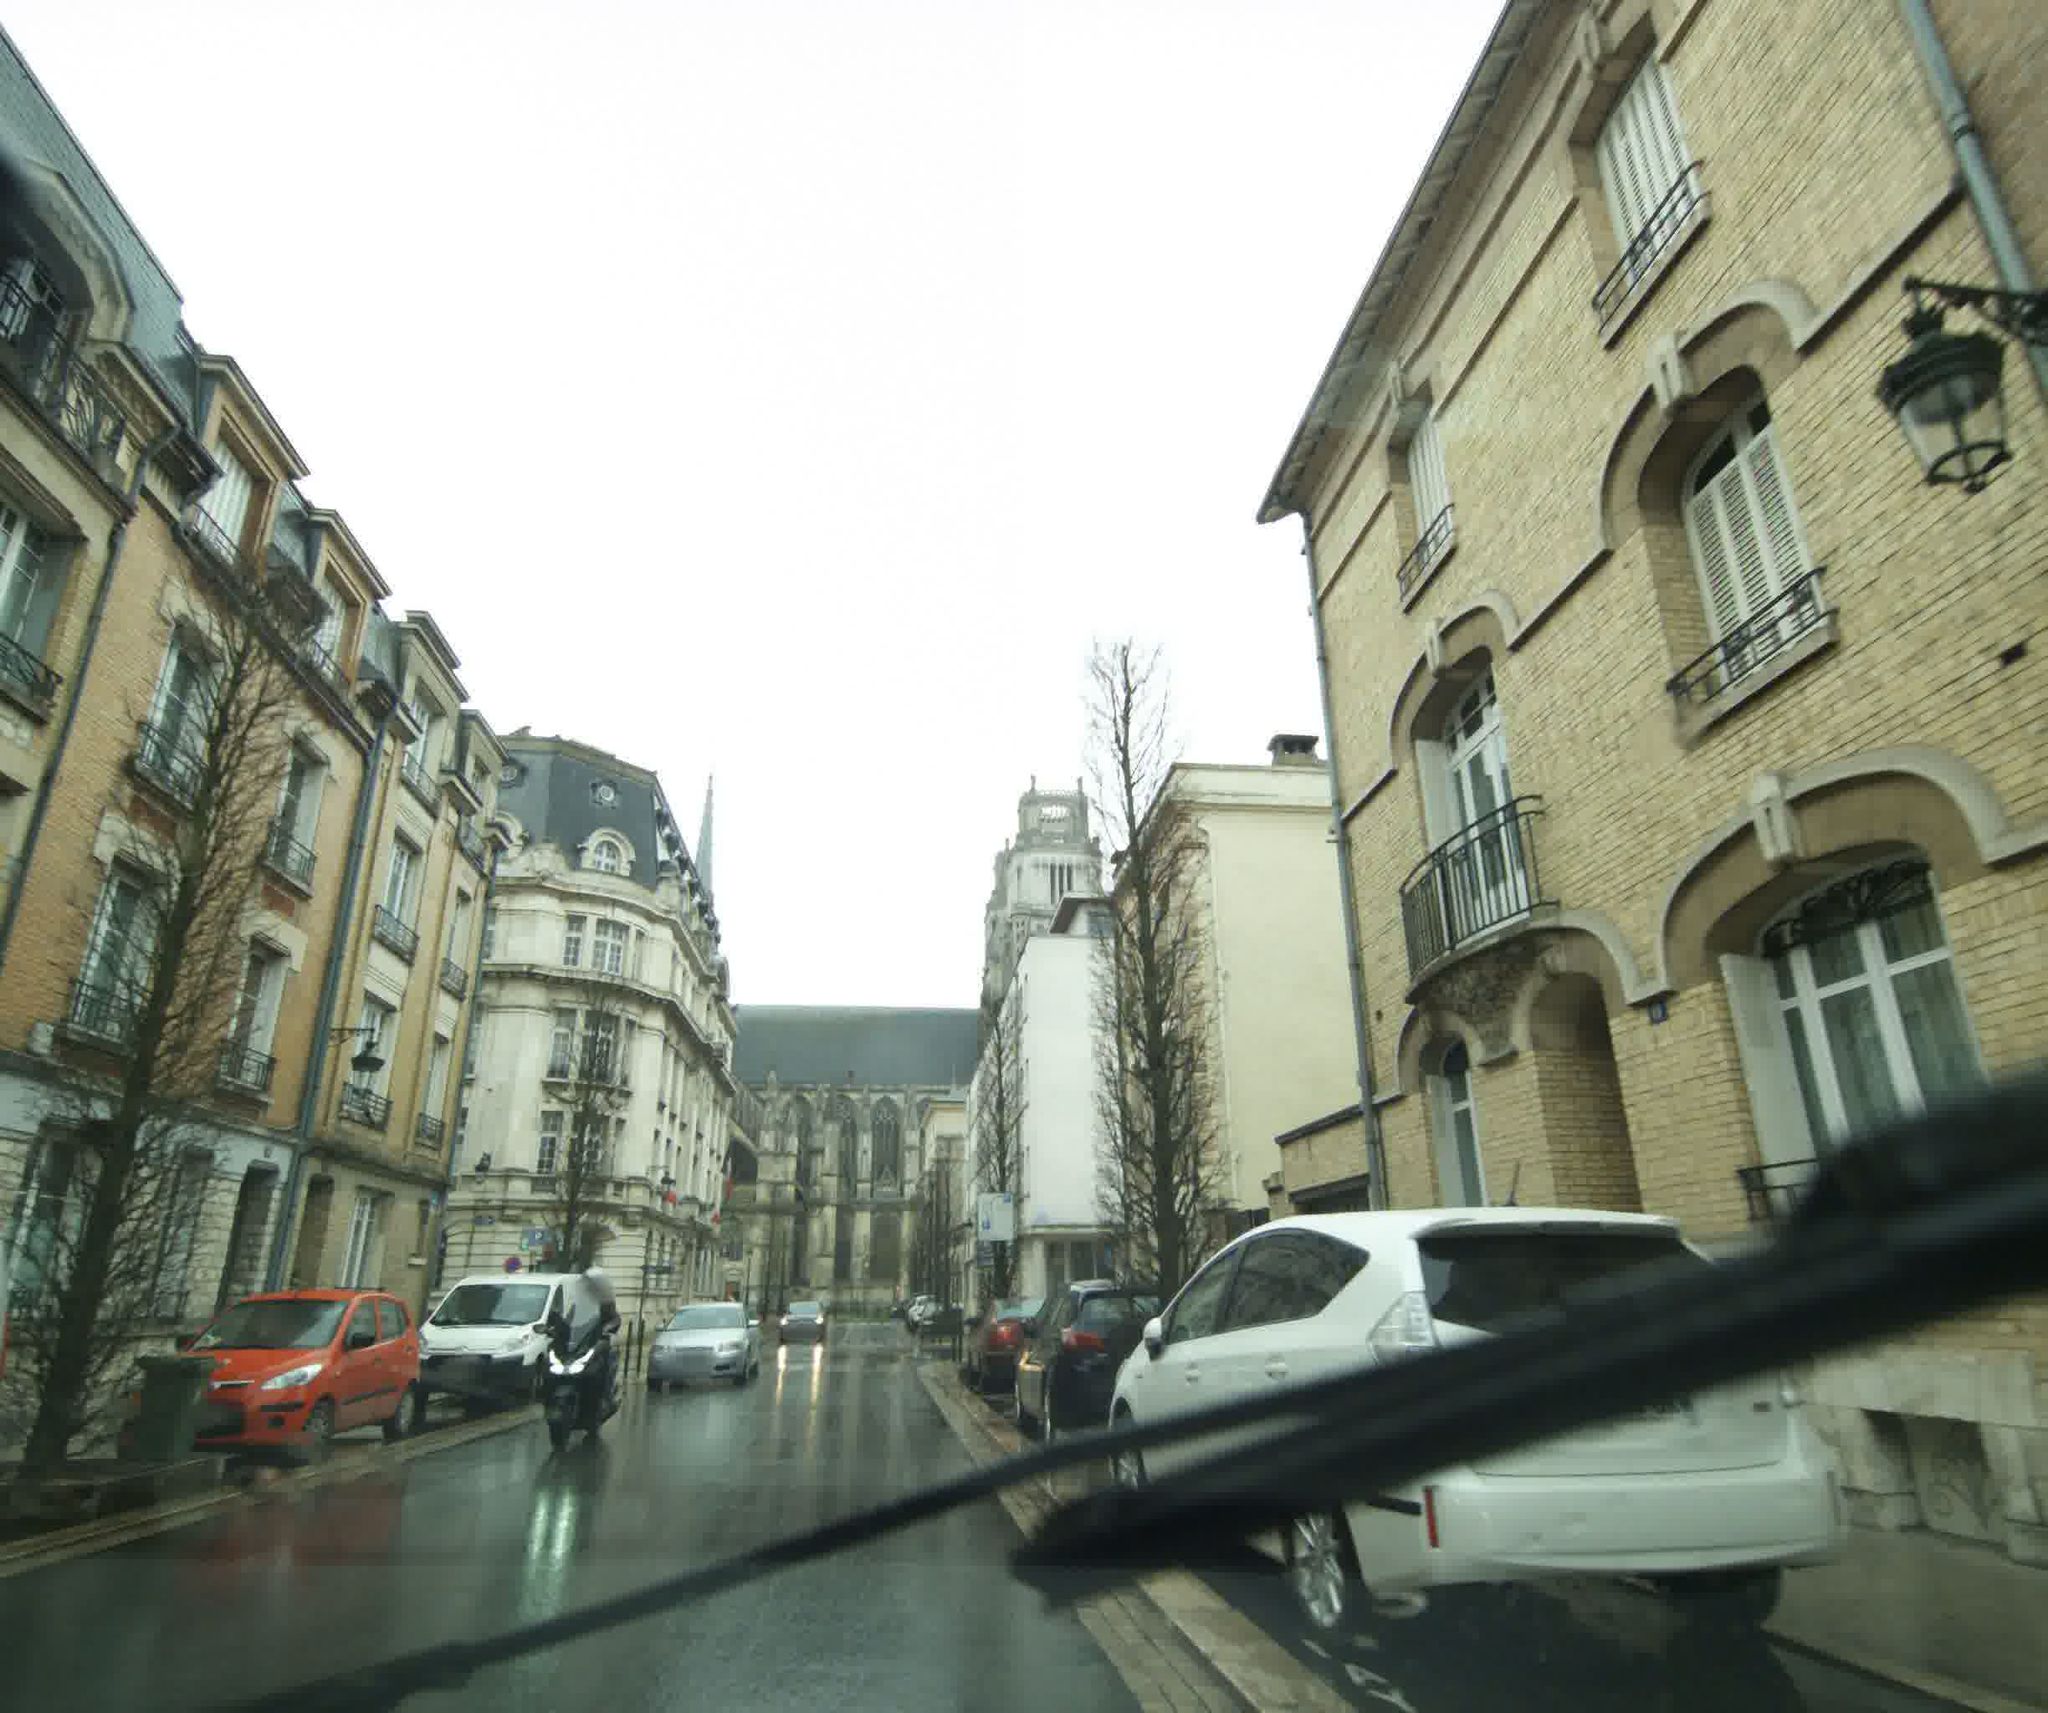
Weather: rainy
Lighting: day
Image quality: good
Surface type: driving surface
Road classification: tertiary
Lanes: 2
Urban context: urban centre
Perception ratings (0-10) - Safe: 5.32, Lively: 8.81, Beautiful: 8.84, Boring: 2.63, Depressing: 1.04, Wealthy: 8.59